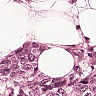
Metastatic tissue present: yes